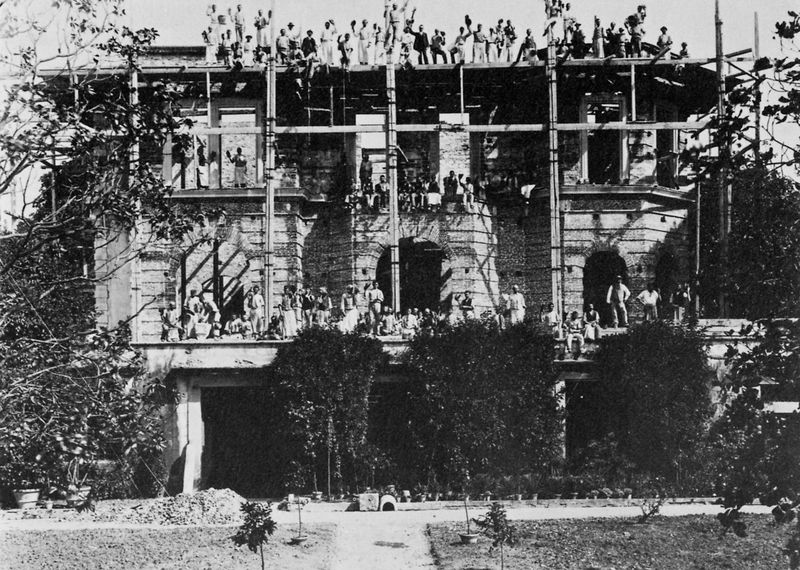
Titel: Arbeit auf einem Bauplatz
Künstler: Gebrüder Alinari
Schlagwörter: baum, blätter, himmel, laub, schatten, weiß, bäume, menschen, sitzen, grau, holz, licht, männer, schwarz, dach, gebäude, gras, haus, rasen, weg, wiese, menge, versammlung, architektur, stehen, stein, büsche, hütte, sonne, sträucher, garten, balkon, blumentopf, ansicht, bogen, fassade, arbeiter, figuren, balken, foto, fotografie, photographie, bögen, blumentöpfe, töpfe, gerüst, schwarzweiß, puppen, architrav, ranke, photo, gemäuer, rustika, stäbe, plastiken, risalit, geschosse, stockwerke, träger, aufnahme, bau, laube, aufbau, baustelle, winken, gartenhaus, zeigel, gruppenfoto, richtfest, jubeln, rüstfest